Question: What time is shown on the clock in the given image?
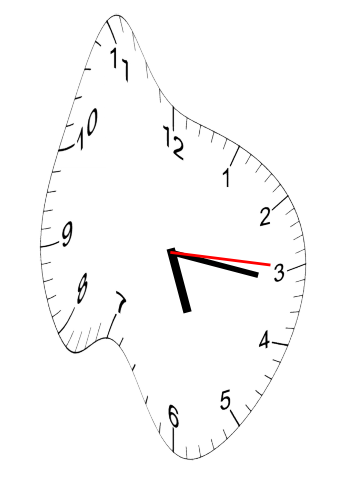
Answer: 05:16:15